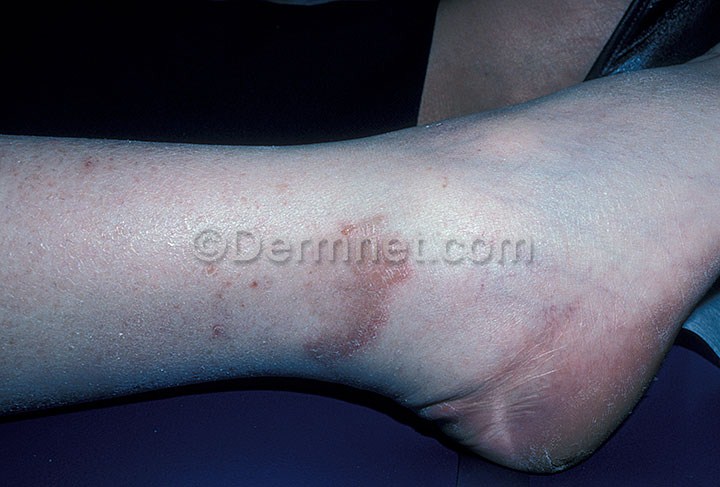
Disease: Systemic Disease